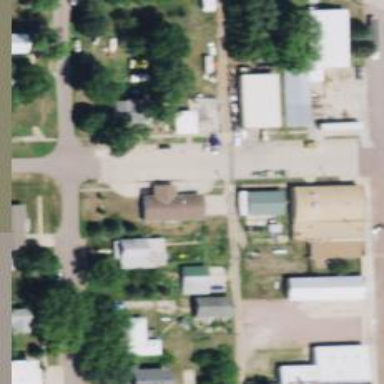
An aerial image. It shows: Alley classified as service road.